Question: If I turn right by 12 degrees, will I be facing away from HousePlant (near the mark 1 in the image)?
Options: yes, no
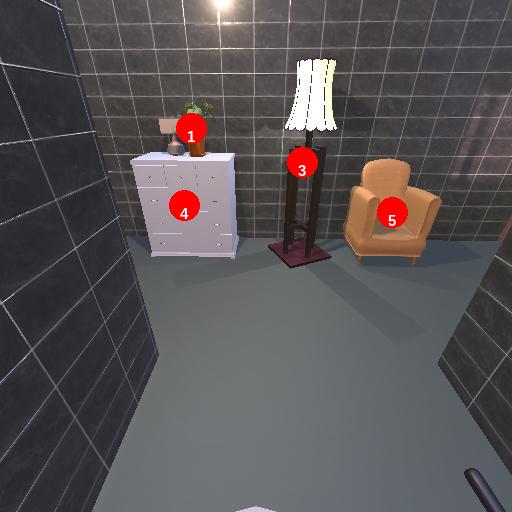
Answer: yes